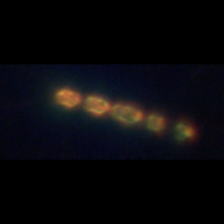
Taxon: Chaetoceros
Group: Diatoms